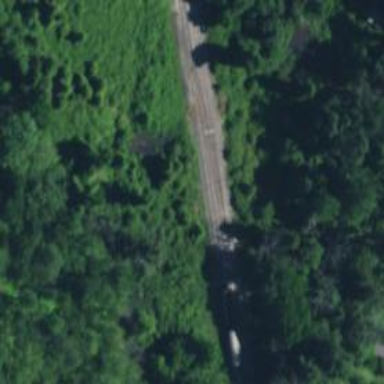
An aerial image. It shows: Railway siding for service.